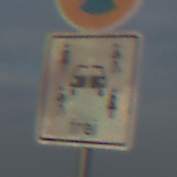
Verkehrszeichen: CarsharingfahrzeugeFrei
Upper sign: AbsolutesHalteverbot
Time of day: SunriseSunset
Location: Outdoor (Nature)
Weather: PartlyCloudy
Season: NotSpecified
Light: Natural